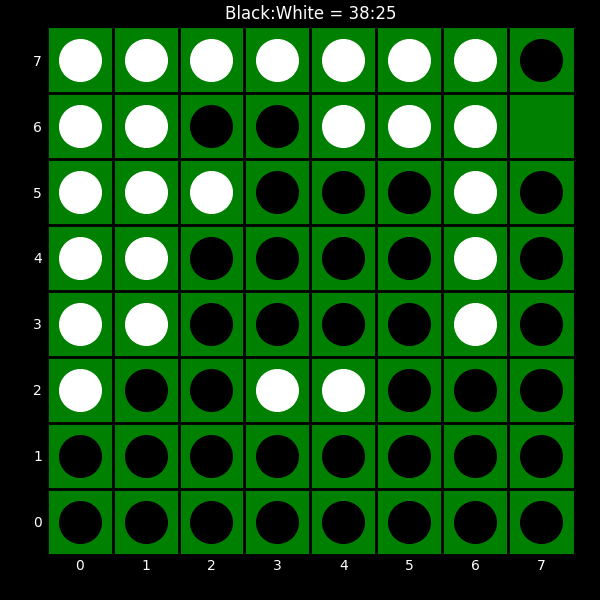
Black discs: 38
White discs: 25